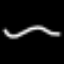
Label: squiggle